Interaction volume radius: 5 \u00c5
Interaction volume height: 10 \u00c5
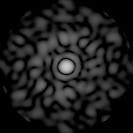
Disorder parameter: 0.8208